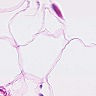
Metastatic tissue present: no